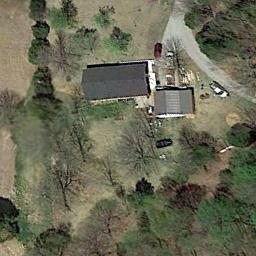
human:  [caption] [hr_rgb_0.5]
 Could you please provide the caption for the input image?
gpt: There are two buildings of different shapes and sizes in the sparse residential .

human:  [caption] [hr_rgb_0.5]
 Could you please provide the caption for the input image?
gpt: Here is a gorgeous home with a trail behind and a row of trees in front .

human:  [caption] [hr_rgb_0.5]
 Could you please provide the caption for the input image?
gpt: There are several houses of various sizes and many green trees in a sparse residential area .

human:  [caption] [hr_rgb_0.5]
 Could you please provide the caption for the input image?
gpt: The sparse residential is on the bare land next to some trees and a road .

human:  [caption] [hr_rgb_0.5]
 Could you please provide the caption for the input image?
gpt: A sparse residential area with some green trees and two black buildings .